Question: I use JSP include and from my IDE (IBM RAD 8) I get an error that it can't find variables and that imports can't get resolved but those variables and imports are actually handled in the file that includes the JSP my IDE is complaining about. So is there some setting or likewise that I can use to get rid of this false positive since it is not a compile error that a JSP that is included uses a variable from the page that includes it?

For includes we should be able to set what references the include if the IDE can't find it so that this false error won't appear. How is this setting possible?
Thanks for any help
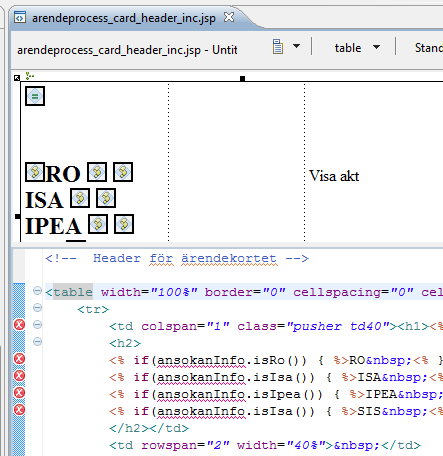
Answer: I had the same problem. You can turn off validation in RAD. If possible, only the .jspf files should be unable to compile, and you can exclude those only. However, if you have uncompilable fragments in .jsp files, you will have to turn off validation for all .jsp files and lose the benefit of .jsp validation!
The process is here. (Although it says RAD 7, it also works for RAD 8.)
1. First disable validation of .jspf files: http://www-01.ibm.com/support/docview.wss?uid=swg21284702
2. If you need to disable validation of .jsp files, then go to Window -> Preferences (or right click on the project and select Preferences, to make this change for a project instead of the entire workspace) and go to the Validation option. Uncheck the two checkboxes for JSP Syntax Validator. I don't recommend doing this, because RAD will no longer help you find legitimate JSP syntax errors, but your project should validate and compile if there are no other errors.